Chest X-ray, PA view. Patient: 55 years old, sex F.
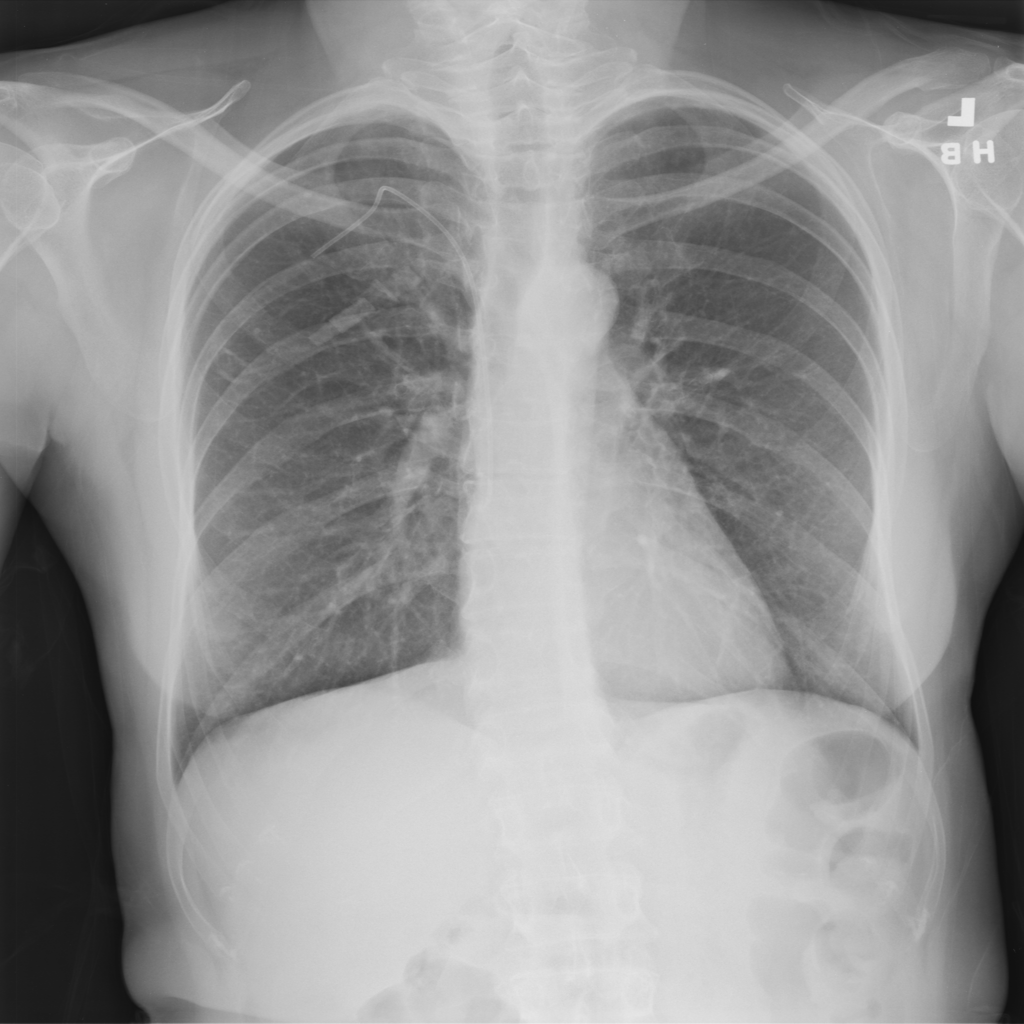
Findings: No Finding